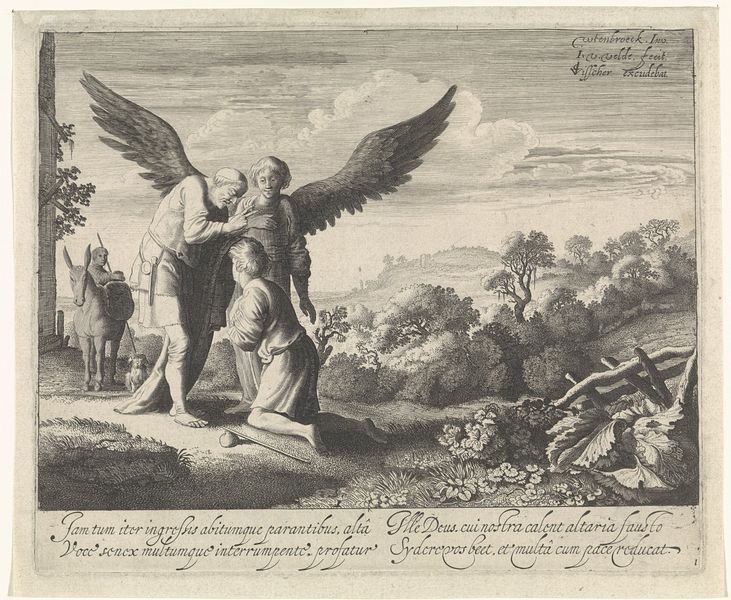
Titel: Tobias gezegend door de blinde Tobit
Künstler: Jan van de (II) Velde
Standort: Amsterdam
Institution: Rijksmuseum
Schlagwörter: baum, flügel, himmel, wolken, landschaft, grau, mensch, hügel, natur, esel, engel, schrift, grafik, farblos, typografie, bitten, latein